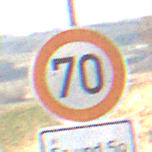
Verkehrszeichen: Geschwindigkeit70
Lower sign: ZeitangabenMitBeschraenkungAufWochentage8
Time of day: MorningAfternoon
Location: Outdoor (Nature)
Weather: PartlyCloudy
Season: NotSpecified
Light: Natural